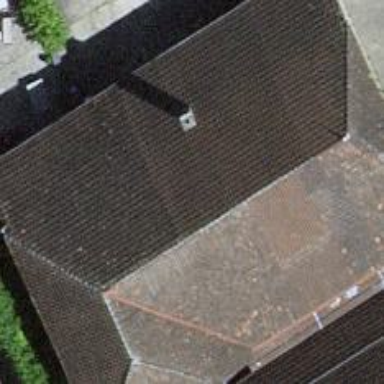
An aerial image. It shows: Sty building.